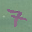
Label: 7